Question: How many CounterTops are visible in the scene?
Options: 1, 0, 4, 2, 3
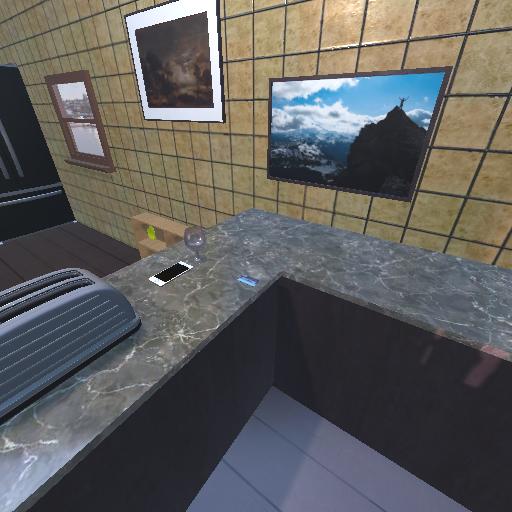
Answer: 1